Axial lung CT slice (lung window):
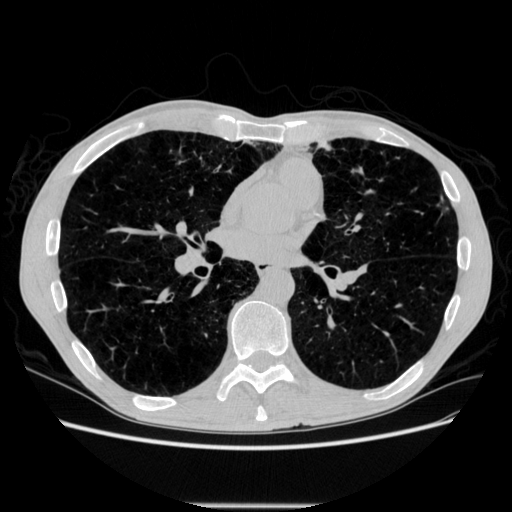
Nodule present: no